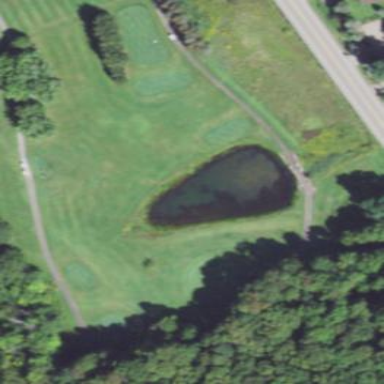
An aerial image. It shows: Water hazard in golf course. The hazard is natural water feature.